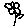
Label: flower